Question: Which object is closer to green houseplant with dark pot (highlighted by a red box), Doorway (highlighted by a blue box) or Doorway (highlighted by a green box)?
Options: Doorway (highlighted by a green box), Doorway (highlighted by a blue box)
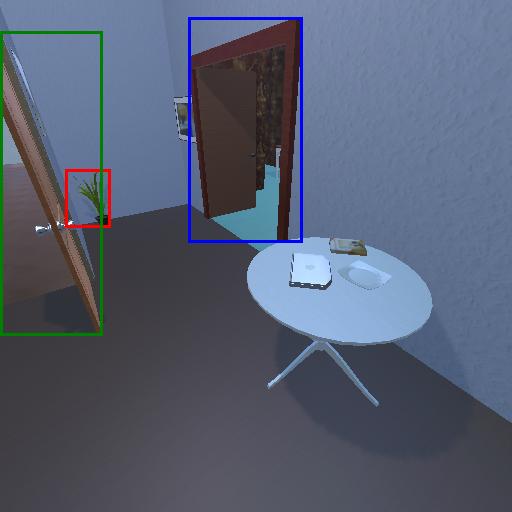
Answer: Doorway (highlighted by a green box)